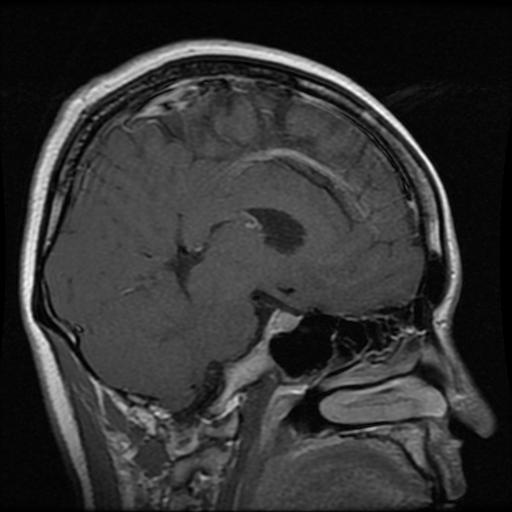
Label: pituitary